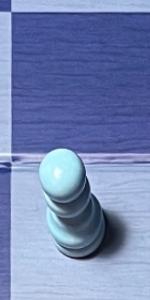
Label: Pawn_White